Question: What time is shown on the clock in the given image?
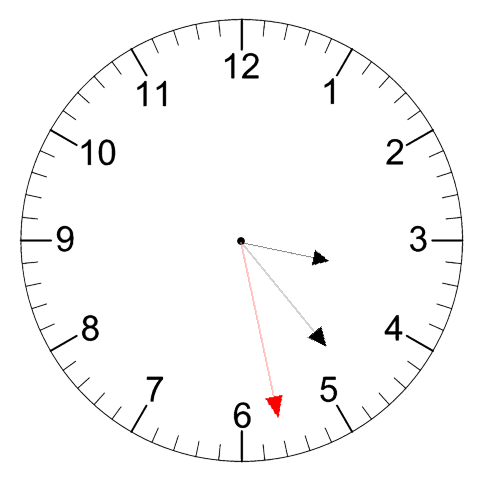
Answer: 03:23:28